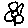
Label: flower